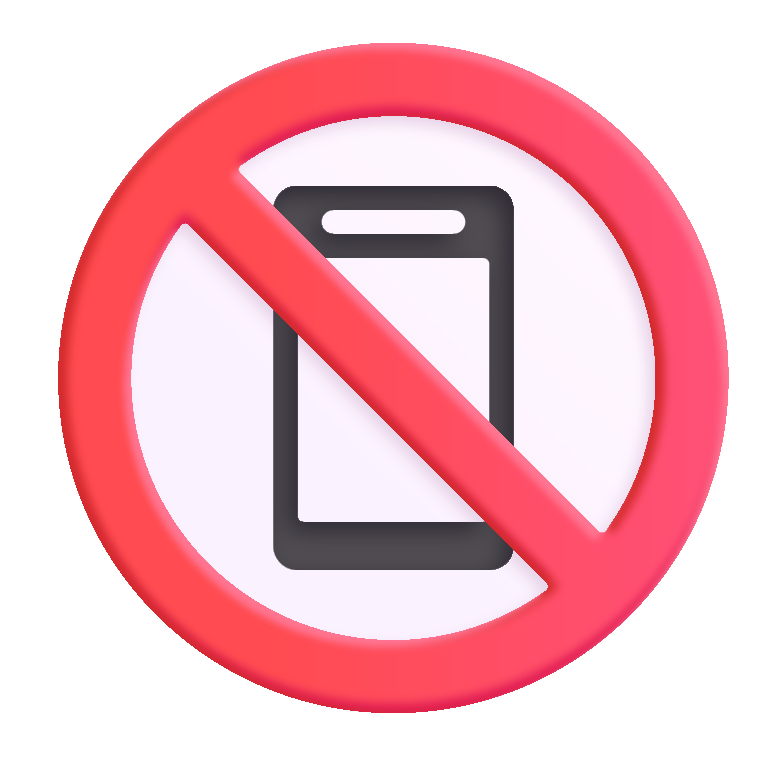
no mobile phones color